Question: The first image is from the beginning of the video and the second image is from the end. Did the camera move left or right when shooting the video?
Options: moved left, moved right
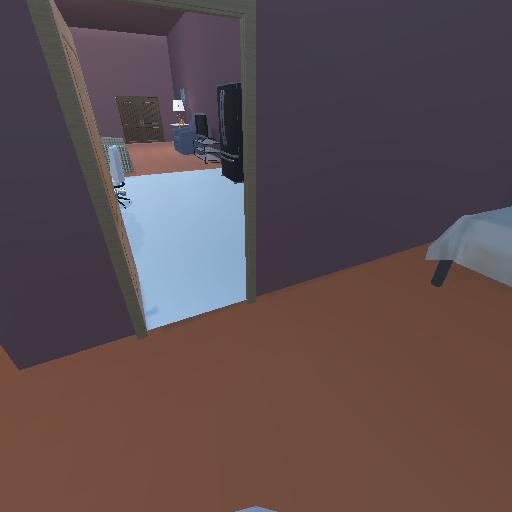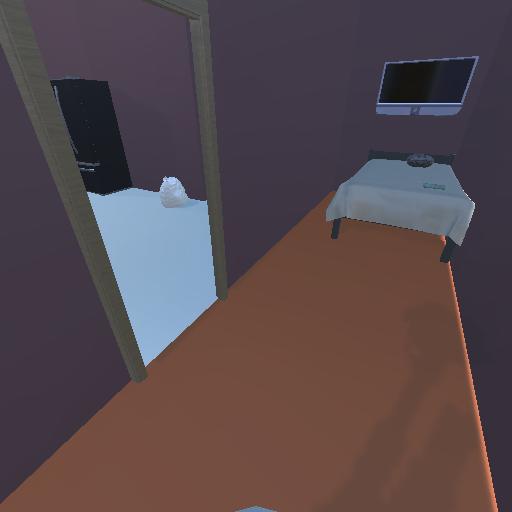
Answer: moved left